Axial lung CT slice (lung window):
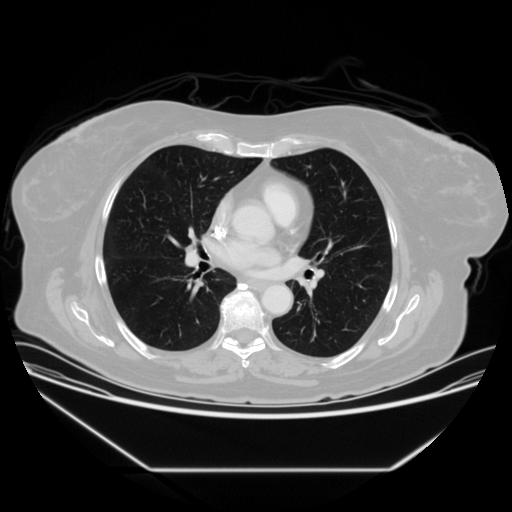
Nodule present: no